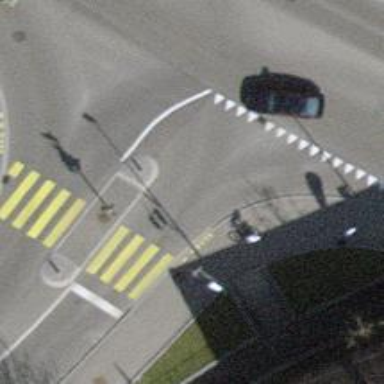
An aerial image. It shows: Road with steps.